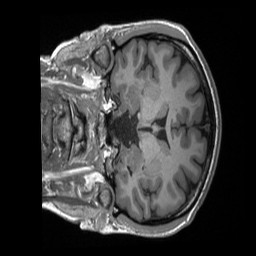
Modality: T1w
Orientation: coronal
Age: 29
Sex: female
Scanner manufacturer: siemens
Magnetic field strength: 3 T
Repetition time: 2.4 s
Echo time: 0.00224 s